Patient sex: M
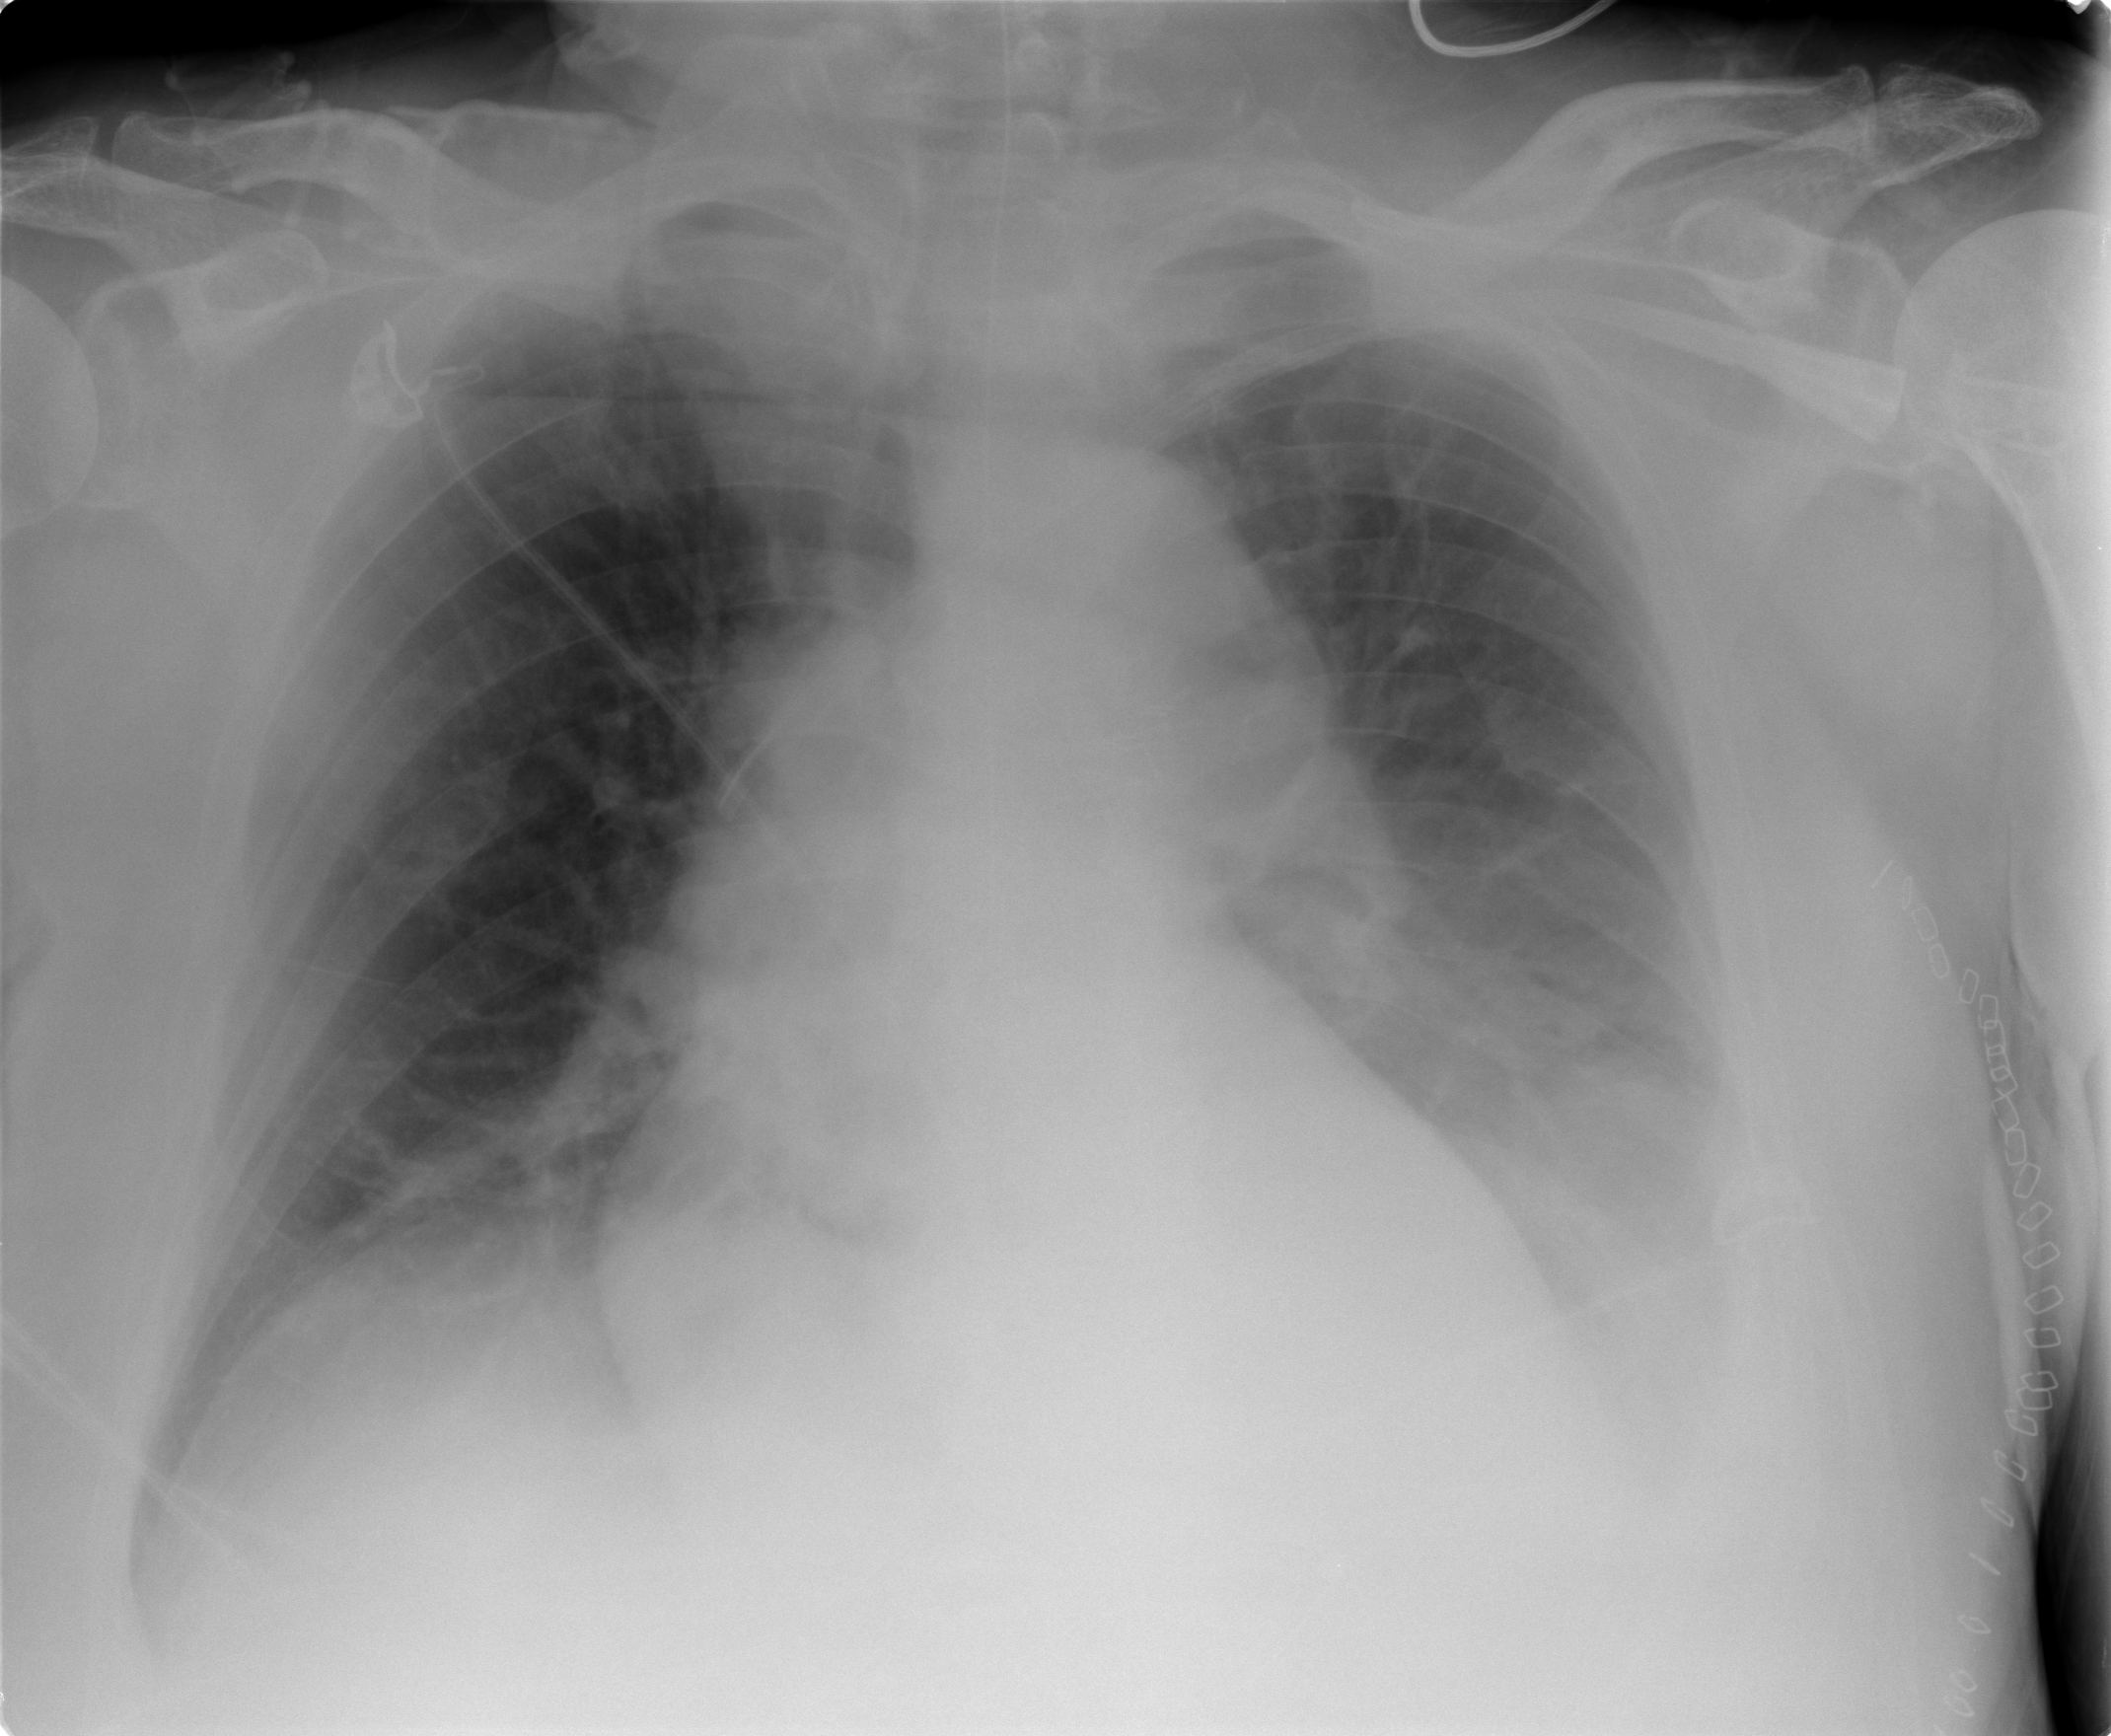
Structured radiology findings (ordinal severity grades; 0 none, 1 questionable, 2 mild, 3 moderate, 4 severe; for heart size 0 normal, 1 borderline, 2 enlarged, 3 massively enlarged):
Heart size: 2
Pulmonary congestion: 0
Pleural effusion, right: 1
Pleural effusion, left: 2
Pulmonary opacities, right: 0
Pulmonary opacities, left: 0
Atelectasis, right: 2
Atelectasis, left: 2